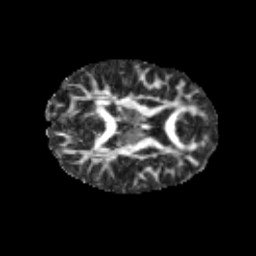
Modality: FA
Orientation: axial
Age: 13
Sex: female
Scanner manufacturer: siemens
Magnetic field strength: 3 T
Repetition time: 3.8 s
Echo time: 0.07 s